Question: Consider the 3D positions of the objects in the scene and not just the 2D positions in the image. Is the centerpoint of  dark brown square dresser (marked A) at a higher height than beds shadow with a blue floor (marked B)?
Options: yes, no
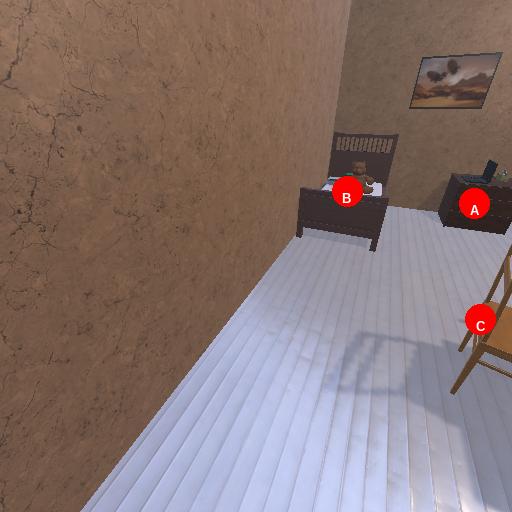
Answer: yes